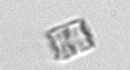
Label: Bacillariophyceae_morphotype1